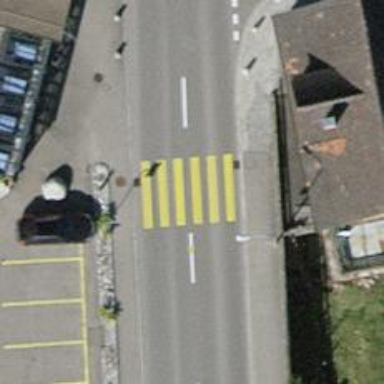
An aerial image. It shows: Uncontrolled crossing on the road.